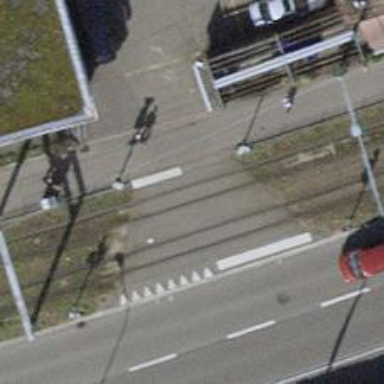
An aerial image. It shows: Tram level crossing on railway.